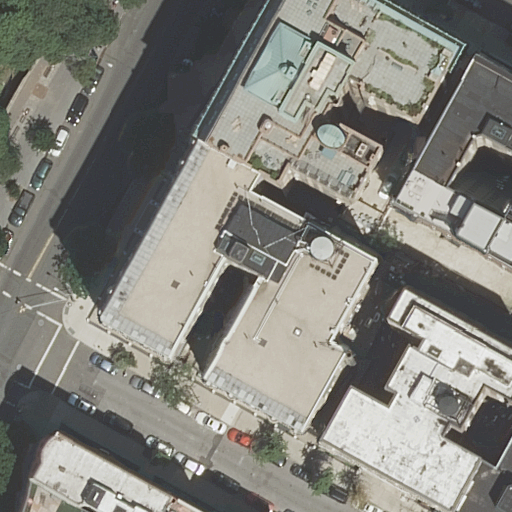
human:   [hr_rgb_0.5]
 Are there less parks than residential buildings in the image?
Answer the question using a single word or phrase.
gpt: yes

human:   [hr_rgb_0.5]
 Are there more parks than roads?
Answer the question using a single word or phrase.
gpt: no

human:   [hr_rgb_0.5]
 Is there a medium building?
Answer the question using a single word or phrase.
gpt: yes

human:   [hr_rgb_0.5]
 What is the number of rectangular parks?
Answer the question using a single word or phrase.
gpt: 1

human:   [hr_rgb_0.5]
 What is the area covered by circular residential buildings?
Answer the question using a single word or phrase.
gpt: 0m2

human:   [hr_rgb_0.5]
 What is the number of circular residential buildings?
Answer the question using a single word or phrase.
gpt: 0

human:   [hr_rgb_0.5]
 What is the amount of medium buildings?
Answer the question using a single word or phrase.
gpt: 2

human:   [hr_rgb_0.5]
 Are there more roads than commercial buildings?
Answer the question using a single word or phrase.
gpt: yes

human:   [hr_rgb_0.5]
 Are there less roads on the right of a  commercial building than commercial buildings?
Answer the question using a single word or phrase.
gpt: no

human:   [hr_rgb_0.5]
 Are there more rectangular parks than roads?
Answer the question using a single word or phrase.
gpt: no

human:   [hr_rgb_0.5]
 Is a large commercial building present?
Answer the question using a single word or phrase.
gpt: no

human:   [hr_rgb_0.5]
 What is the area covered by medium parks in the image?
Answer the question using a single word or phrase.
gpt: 434m2

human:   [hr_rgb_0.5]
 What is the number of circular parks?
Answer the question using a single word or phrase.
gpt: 0

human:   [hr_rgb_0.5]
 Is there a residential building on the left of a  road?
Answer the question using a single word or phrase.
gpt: yes

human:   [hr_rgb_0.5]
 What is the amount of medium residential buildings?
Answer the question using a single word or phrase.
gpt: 2

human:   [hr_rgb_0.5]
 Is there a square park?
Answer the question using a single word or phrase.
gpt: no

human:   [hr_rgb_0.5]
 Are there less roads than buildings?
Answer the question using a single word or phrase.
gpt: yes

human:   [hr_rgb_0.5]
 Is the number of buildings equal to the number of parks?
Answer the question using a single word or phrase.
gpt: no

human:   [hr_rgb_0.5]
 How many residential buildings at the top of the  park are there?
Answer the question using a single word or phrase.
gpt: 0

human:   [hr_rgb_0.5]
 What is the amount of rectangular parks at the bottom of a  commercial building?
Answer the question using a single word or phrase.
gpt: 0

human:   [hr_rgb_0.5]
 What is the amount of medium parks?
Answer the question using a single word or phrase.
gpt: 1

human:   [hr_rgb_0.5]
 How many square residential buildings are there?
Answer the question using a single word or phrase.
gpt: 0

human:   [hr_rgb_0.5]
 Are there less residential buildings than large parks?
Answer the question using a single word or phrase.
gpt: no

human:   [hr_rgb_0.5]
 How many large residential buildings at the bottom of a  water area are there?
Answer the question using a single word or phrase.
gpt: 0

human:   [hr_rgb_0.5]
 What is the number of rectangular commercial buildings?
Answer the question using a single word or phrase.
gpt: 0

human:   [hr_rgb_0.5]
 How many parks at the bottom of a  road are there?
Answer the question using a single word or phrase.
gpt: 0

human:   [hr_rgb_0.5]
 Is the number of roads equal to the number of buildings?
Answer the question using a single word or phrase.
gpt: no

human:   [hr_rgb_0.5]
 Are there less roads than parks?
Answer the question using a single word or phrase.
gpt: no

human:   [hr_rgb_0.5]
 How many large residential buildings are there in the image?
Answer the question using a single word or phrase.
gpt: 3

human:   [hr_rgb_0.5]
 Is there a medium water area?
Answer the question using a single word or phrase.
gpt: no

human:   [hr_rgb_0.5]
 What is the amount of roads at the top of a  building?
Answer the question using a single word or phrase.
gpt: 1

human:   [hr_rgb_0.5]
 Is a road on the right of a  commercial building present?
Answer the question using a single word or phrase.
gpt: no

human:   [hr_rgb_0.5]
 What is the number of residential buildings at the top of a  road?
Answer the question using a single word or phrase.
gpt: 2

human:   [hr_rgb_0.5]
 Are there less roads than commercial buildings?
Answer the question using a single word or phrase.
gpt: no

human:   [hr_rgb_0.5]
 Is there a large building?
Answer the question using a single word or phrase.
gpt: yes

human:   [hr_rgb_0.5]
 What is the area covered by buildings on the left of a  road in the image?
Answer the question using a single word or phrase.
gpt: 41m2

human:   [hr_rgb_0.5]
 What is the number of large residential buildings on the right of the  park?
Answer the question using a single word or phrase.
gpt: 3